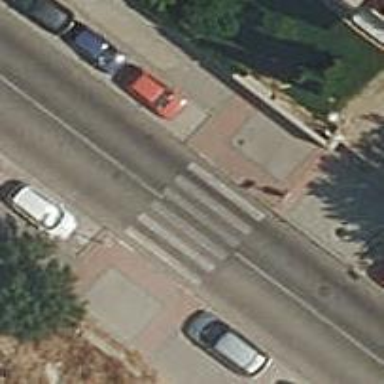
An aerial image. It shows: Marked crossing on footway.